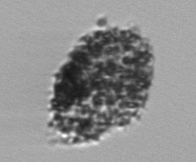
Label: fecal_pellet